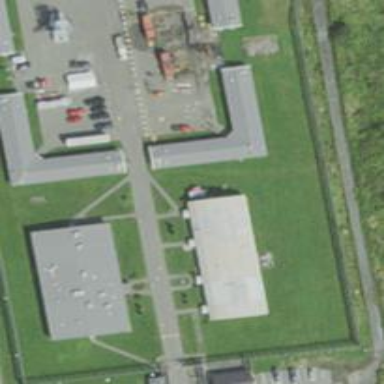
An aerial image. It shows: Prison.